Field crop: maize
Growth stage: 2
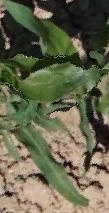
Species: maize